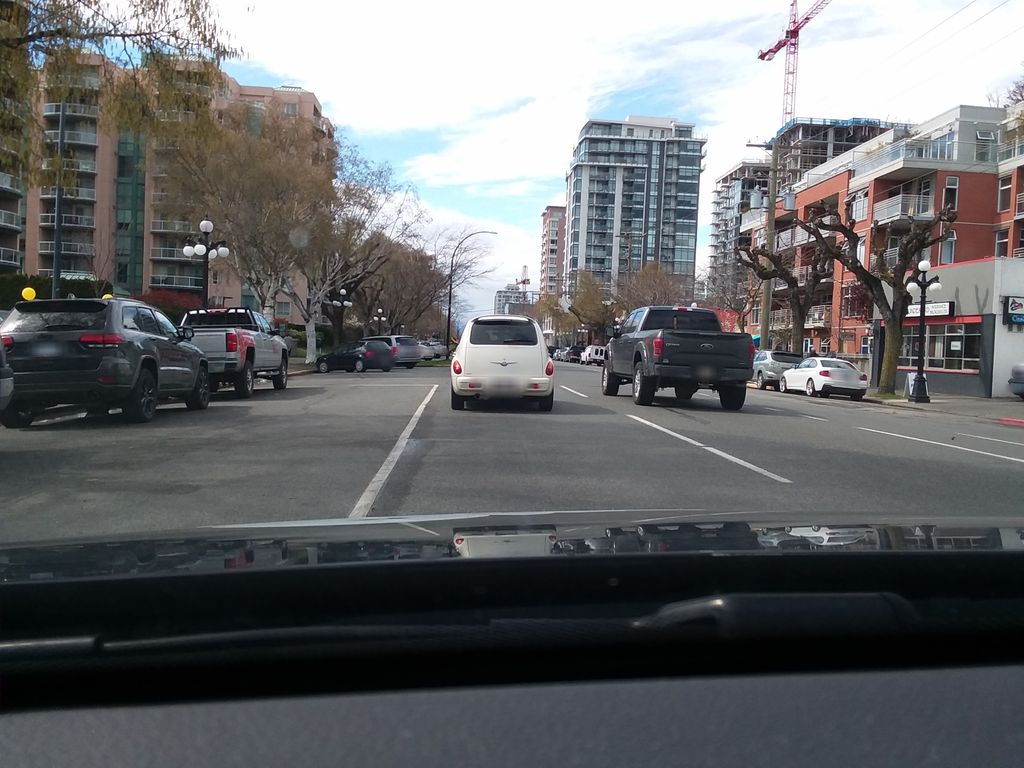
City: victoria